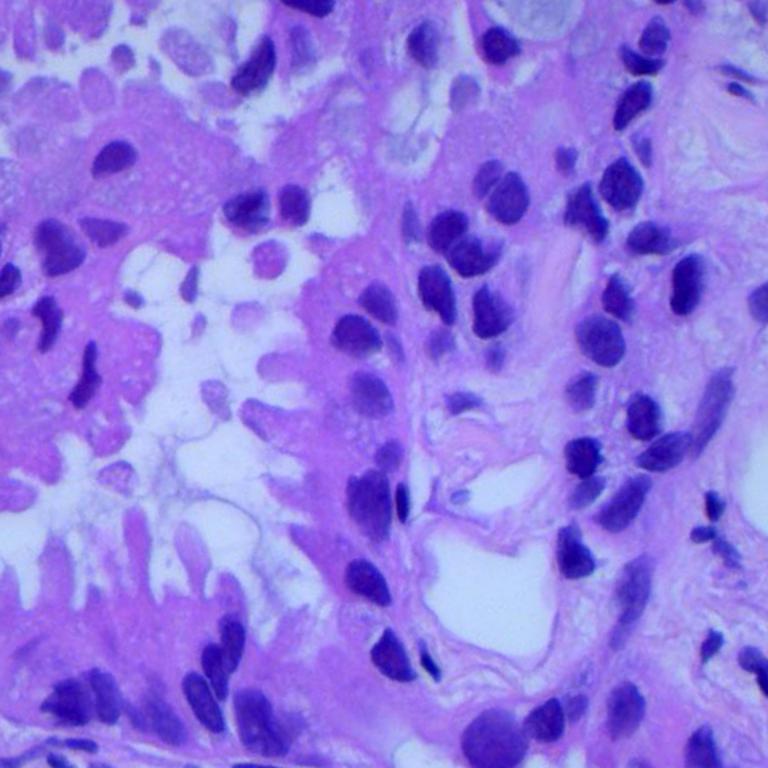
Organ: lung
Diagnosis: adenocarcinomas